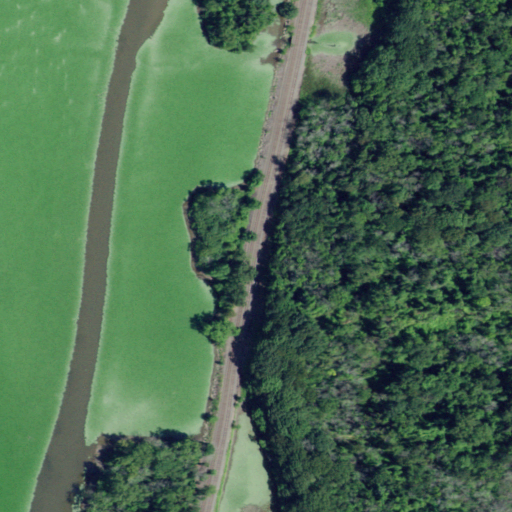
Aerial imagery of cape in New York named Gays Point containing deciduous forest, open water, herbaceous wetlands, shrub, and evergreen forest